Question: I want to plot the RGB histograms of an image using 'numpy.histogram'.
(See my function 'draw_histogram' below)
It works well for a regular range of [0, 255] :
'''
import numpy as np
import matplotlib.pyplot as plt
im = plt.imread('Bulbasaur.jpeg')
draw_histogram(im, minimum=0., maximum=255.)
'''

I expect the images I use to have out of range values. Sometimes they will be out of range, sometimes not. I want to use the RGB histogram to analyse how bad the values are out of range.
Let's say I expect the values to be at worst in the interval [-512, 512]. I still want the histogram to display the in-range intensities at the right spot, and leave blank the unpopulated range sections. For example, if I draw the histogram of 'Bulbasaur.jpeg' again but with range [-512, 512], I expect to see the same histogram but contracted along the "x" axis (between the two dashed lines in the histogram below).
When I try to draw the histogram for an unregular range, something goes wrong :
'''
import numpy as np
import matplotlib.pyplot as plt
im = plt.imread('Bulbasaur.jpeg')
draw_histogram(im, minimum=-512., maximum=512.)
'''
<URL>
'draw_histogram()'
'''
def draw_histogram(im, minimum, maximum):
fig = plt.figure()
color = ('r','g','b')
for i, col in enumerate(color):
hist, bins = np.histogram(im[:, :, i], int(maximum-minimum), (minimum, maximum))
plt.plot(hist, color=col)
plt.xlim([int(minimum), int(maximum)])
# Draw vertical lines to easily locate the 'regular range'
plt.axvline(x=0, color='k', linestyle='dashed')
plt.axvline(x=255, color='k', linestyle='dashed')
plt.savefig('Histogram_Bulbasaur.png')
plt.close(fig)
return 0
'''
Does anyone know a way of properly drawing RGB histogram with unregular ranges?
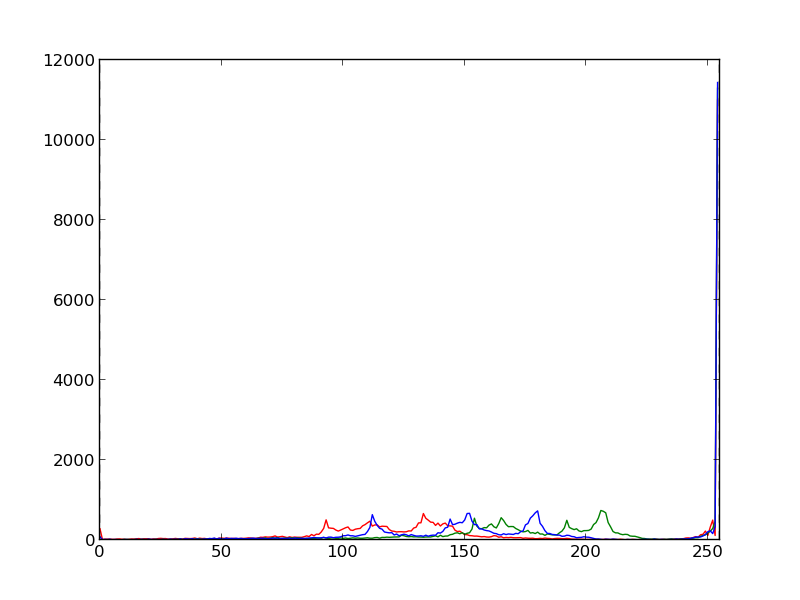
Answer: You should pass x values to 'plt.plot'
I changed:
'''
plt.plot(hist, color=col)
'''
to this:
'''
plt.plot(np.arange(minimum,maximum),hist, color=col)
'''
With this change, the graph began to appear normally. Essentially, plt.plot was trying to start plotting the y-values you gave it from np.hist starting at 0. This works when your expected range starts at 0, but when you want to include negative numbers, plt.plot shouldn't start at 0, rather, it should start at minimum, so using np.range to manually assign x values fixes the problem.
<URL>